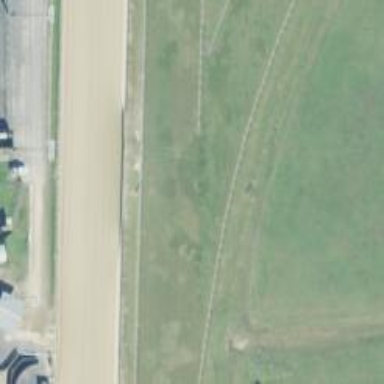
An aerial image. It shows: Track located within leisure land area.